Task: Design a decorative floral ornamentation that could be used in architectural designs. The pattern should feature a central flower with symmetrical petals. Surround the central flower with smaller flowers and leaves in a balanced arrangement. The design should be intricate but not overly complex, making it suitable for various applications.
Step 1468:
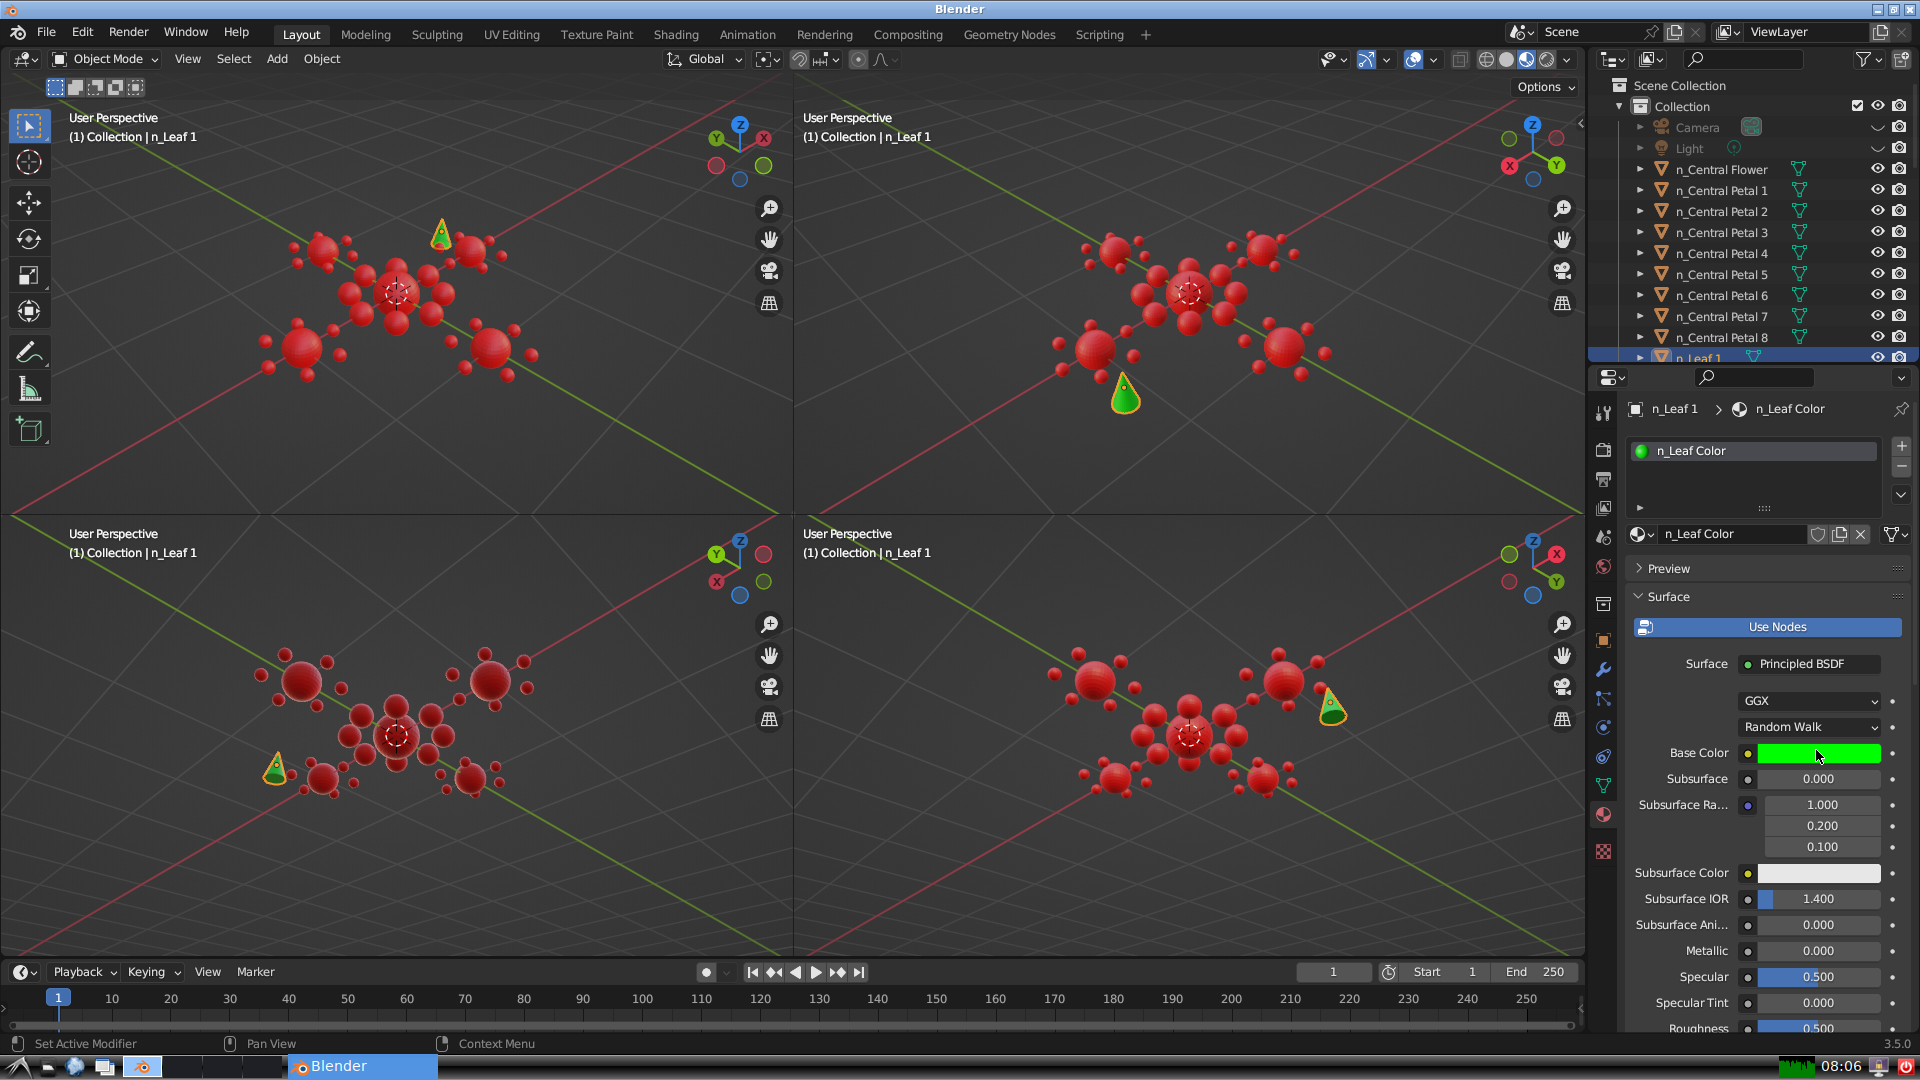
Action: {"mouse_move": [278, 58]}